【题型】证明题　【知识点】解析几何　【难度】medium
已知抛物线 $E$ 的顶点在坐标原点 $O$ 处，对称轴为 $x$ 轴，且过点 $T(2, -4)$，$A$，$B$ 是 $E$ 上两个动点。\\

(1) 求抛物线 $E$ 的标准方程；\\

(2) 已知 $C$ 是 $E$ 上一点，且 $E$ 的焦点 $F$ 为 $\triangle ABC$ 的重心，设 $C$ 的横坐标为 $t$，求 $t$ 的取值范围；\\

(3) 已知 $P$ 为直线 $OT$ 在第二象限内一点，直线 $PA$，$PB$ 与抛物线 $E$ 分别相切于 $A$，$B$ 两点，设 $PA$，$PB$ 与 $y$ 轴分别交于 $M$，$N$ 两点，证明：直线 $AN$ 与直线 $BM$ 的交点在定直线上。\\
【解答】
【详解】（1）设抛物线方程为 $y^2 = 2px$，代入点 $T(2, -4)$，得 $16 = 4p$，得 $p = 4$，\\
所以抛物线 $E$ 的标准方程为 $y^2 = 8x$；\\

（2）设 $A(x_1, y_1)$，$B(x_2, y_2)$，$C(t, y_3)$，\\
则重心坐标公式可知，$\dfrac{x_1 + x_2 + t}{3} = 2$，$\dfrac{y_1 + y_2 + y_3}{3} = 0$，\\
得 $x_1 + x_2 + t = 6$，$y_1 + y_2 + y_3 = 0$，$y_3 = -(y_1 + y_2)$，\\
且 $y_1^2 = 8x_1$，$y_2^2 = 8x_2$，$y_3^2 = 8t$，\\
所以 $\dfrac{y_1^2 + y_2^2}{8} + t = 6$，且 $y_1^2 + y_2^2 \ge \dfrac{(y_1 + y_2)^2}{2} = \dfrac{y_3^2}{2} = 4t$，\\
所以 $\dfrac{4t}{8} + t \le 6$，得 $t \le 4$ 且 $t \ge 0$，\\
综上可知，$t$ 的取值范围是 $[0, 4]$；\\

（3）直线 $OT$ 的斜率 $k = -2$，直线 $OT$ 的方程为 $y = -2x$，\\
设 $P(x_0, y_0)$，$x_0 < 0$，$y_0 = -2x_0$，\\
$y^2 = 8x$ 两边求导，$2y \cdot y' = 8$，得 $y' = \dfrac{4}{y}$，\\
设 $A\left(\dfrac{y_1^2}{8}, y_1\right)$，$B\left(\dfrac{y_2^2}{8}, y_2\right)$，\\
抛物线在点 $A$ 处的切线方程为 $y - y_1 = \dfrac{4}{y_1}\left(x - \dfrac{y_1^2}{8}\right)$，即 $y = \dfrac{4}{y_1}x + \dfrac{y_1}{2}$，\\
因为切线过点 $P(x_0, y_0)$，即 $y_0 = \dfrac{4}{y_1}x_0 + \dfrac{y_1}{2}$，\\
整理得 $y_1^2 - 2y_0y_1 + 8x_0 = 0$，\\
同理，抛物线在点 $B$ 处的切线方程为 $y_2^2 - 2y_0y_2 + 8x_0 = 0$，\\
所以 $y_1, y_2$ 是方程 $y^2 - 2y_0y + 8x_0 = 0$ 的两个根，则 $y_1 + y_2 = 2y_0$，$y_1y_2 = 8x_0$，\\
切线 $PA$: $y = \dfrac{4}{y_1}x + \dfrac{y_1}{2}$，令 $x = 0$，得 $y = \dfrac{y_1}{2}$，得 $M\left(0, \dfrac{y_1}{2}\right)$，同理 $N\left(0, \dfrac{y_2}{2}\right)$，\\
直线 $AN$ 的方程为 $y - \dfrac{y_2}{2} = \dfrac{y_1 - \dfrac{y_2}{2}}{\dfrac{y_1^2}{8} - 0}x$，即 $y - \dfrac{y_2}{2} = \dfrac{4(2y_1 - y_2)}{y_1^2}x$，\\
同理，直线 $BM$ 的方程为 $y - \dfrac{y_1}{2} = \dfrac{4(2y_2 - y_1)}{y_2^2}x$，\\
设直线 $AN$ 与直线 $BM$ 的交点为 $Q(x, y)$，\\
联立直线 $AN$ 与直线 $BM$ 的方程为 $\dfrac{y_2}{2} + \dfrac{4(2y_1 - y_2)}{y_1^2}x = \dfrac{y_1}{2} + \dfrac{4(2y_2 - y_1)}{y_2^2}x$，\\
$x\left[\dfrac{4(2y_1 - y_2)}{y_1^2} - \dfrac{4(2y_2 - y_1)}{y_2^2}\right] = \dfrac{y_1}{2} - \dfrac{y_2}{2}$，得 $x = \dfrac{y_1^2y_2^2}{8(y_1^2 + y_2^2 - y_1y_2)} = \dfrac{(y_1y_2)^2}{8\left[(y_1 + y_2)^2 - 3y_1y_2\right]} = \dfrac{64x_0^2}{8(4y_0^2 - 24x_0)}$，\\
且 $y_0 = -2x_0$，代入上式化简为 $x = \dfrac{x_0}{2x_0 - 3}$，$^{\textcircled{1}}$\\
代回直线 $AN$ 得，$y - \dfrac{y_2}{2} = \dfrac{4(2y_1 - y_2)}{y_1^2}x = \dfrac{4(2y_1 - y_2)}{y_1^2} \cdot \dfrac{y_1^2y_2^2}{8(y_1^2 + y_2^2 - y_1y_2)}$，\\
得 $y = \dfrac{(2y_1 - y_2)y_2^2}{2(y_1^2 + y_2^2 - y_1y_2)} + \dfrac{y_2}{2} = \dfrac{y_1y_2(y_1 + y_2)}{2(y_1^2 + y_2^2 - y_1y_2)} = \dfrac{y_1y_2(y_1 + y_2)}{2\left[(y_1 + y_2)^2 - 3y_1y_2\right]}$\\
$= \dfrac{8x_0 \cdot 2y_0}{2(4y_0^2 - 24x_0)} = \dfrac{2x_0y_0}{y_0^2 - 6x_0}$\\
$= \dfrac{2x_0(-2x_0)}{4x_0^2 - 6x_0} = \dfrac{-2x_0}{2x_0 - 3}$\\
即 $y = \dfrac{-2x_0}{2x_0 - 3}$，$^{\textcircled{2}}$\\
由$^{\textcircled{1}}$$^{\textcircled{2}}$可得 $y = -2x$，\\
所以直线 $AN$ 与直线 $BM$ 的交点在定直线上 $y = -2x$ 上。\\

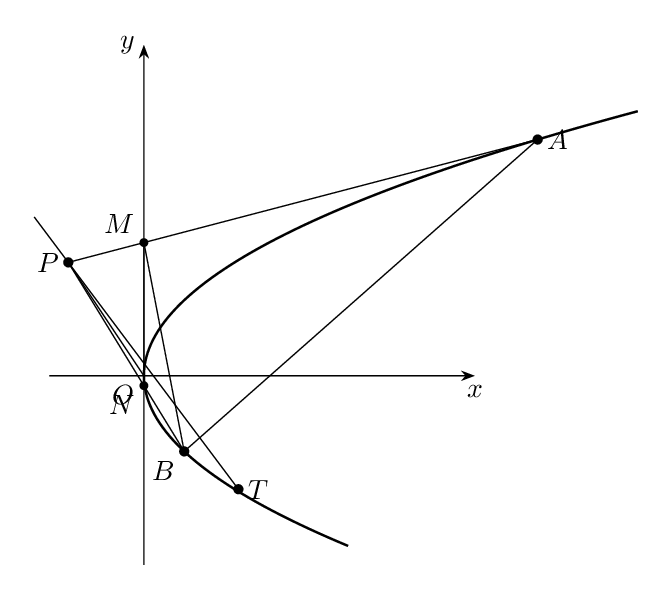